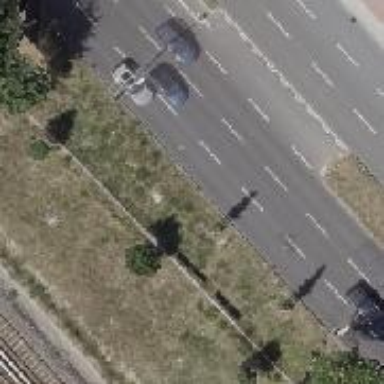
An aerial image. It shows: Primary highway with asphalt surface. It is dual carriageway with no sidewalks.